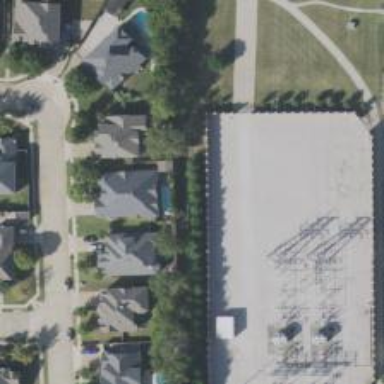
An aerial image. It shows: Outdoor distribution power substation.